Question:
When submitting my app to the app store for upgrade, I got a validation warning stating that my app could not have the same bundle display name as an Apple app.
---
A clever way to get aground this is to add a special character to the end of your bundle display name. For example: Compass can be Compass!, Compass+, Compass.
Yahoo! Weather has a neat bullet point dot after their bundle display name. Any one know how to add that character to your bundle display name?
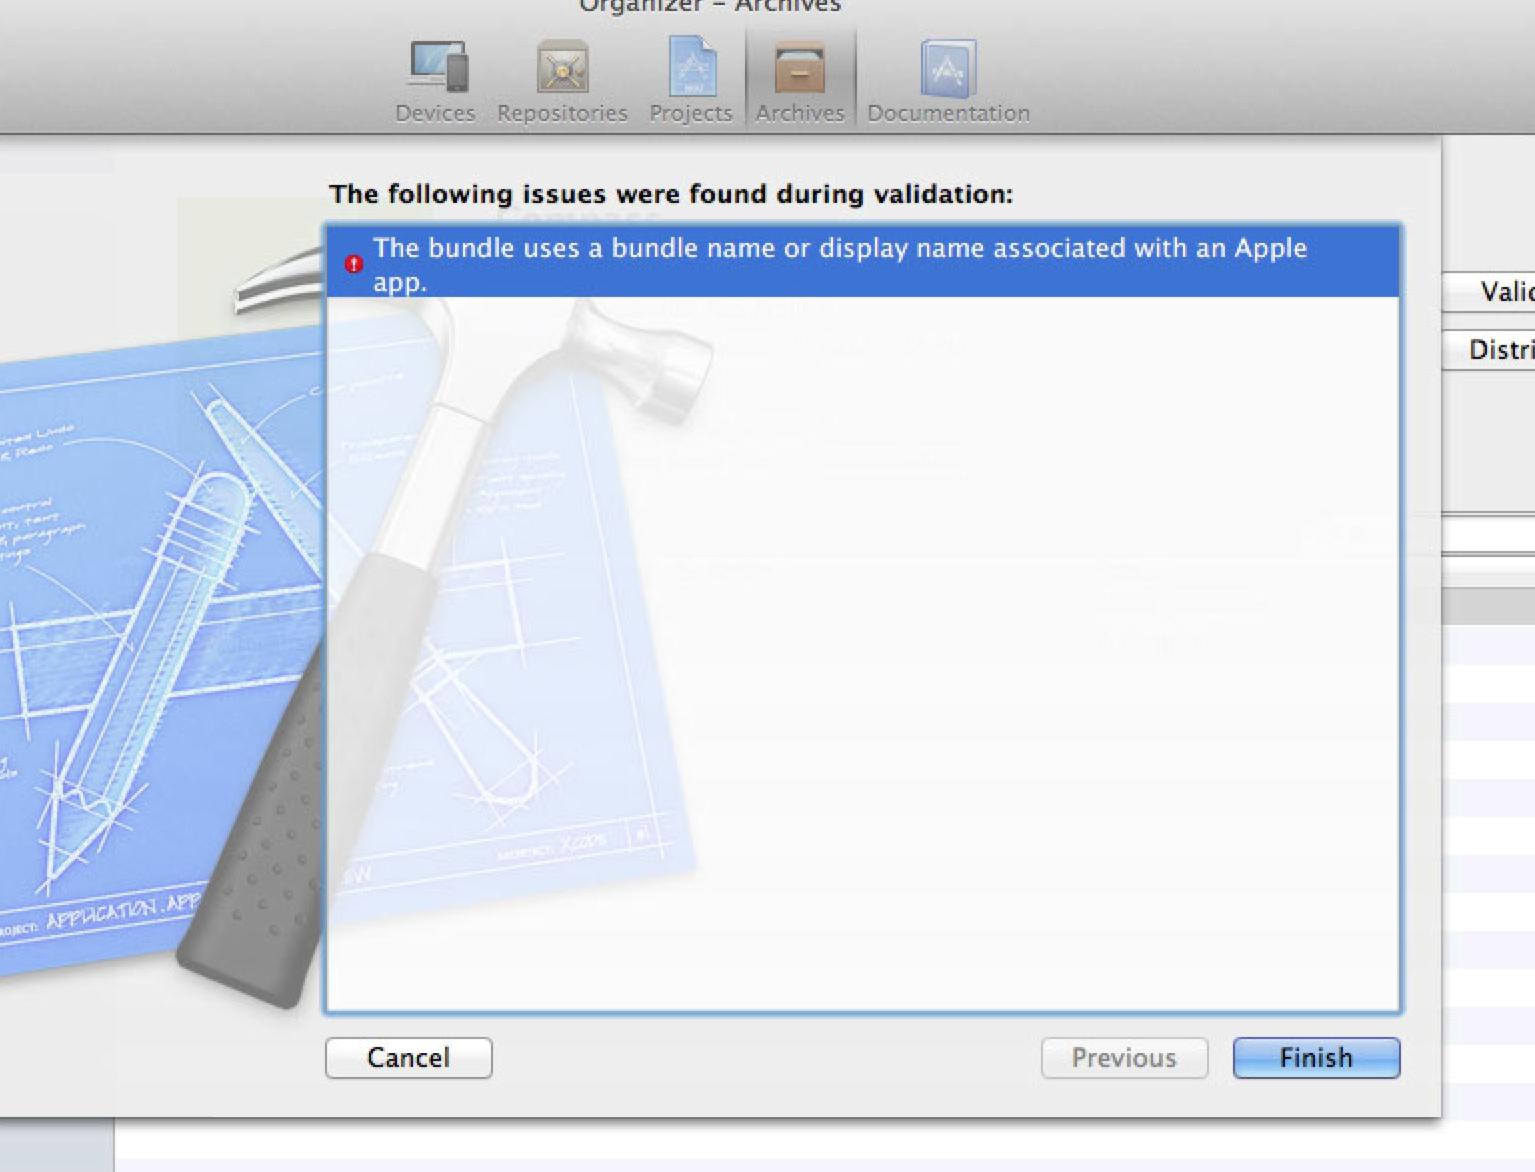
Answer: A clever way to solve this is to add a special character to the end of your bundle display name. For example: Compass can be Compass!, Compass+, Compass.
Yahoo! Weather has a neat bullet point dot after their bundle display name. Any one know how to add that character to your bundle display name?